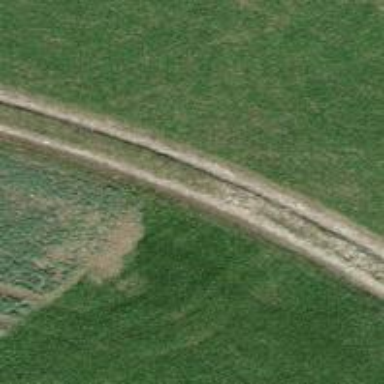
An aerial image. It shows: Track with very rough surface.